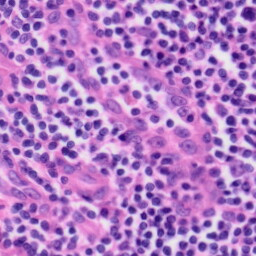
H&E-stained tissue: Tonsil